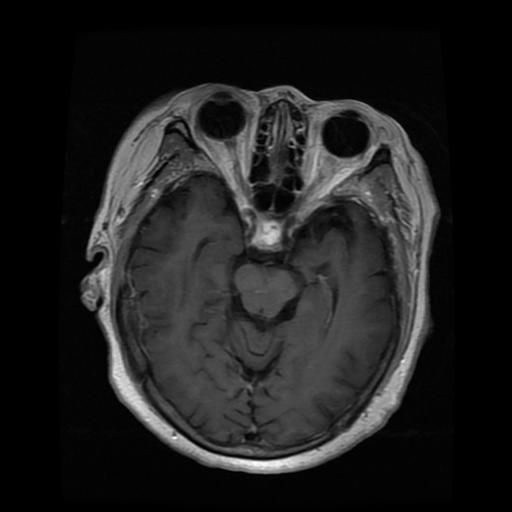
Label: pituitary